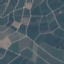
Land use / land cover: PermanentCrop